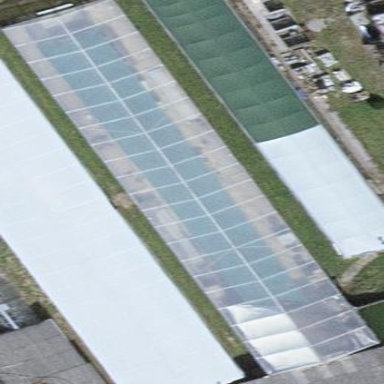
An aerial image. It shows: Greenhouse.